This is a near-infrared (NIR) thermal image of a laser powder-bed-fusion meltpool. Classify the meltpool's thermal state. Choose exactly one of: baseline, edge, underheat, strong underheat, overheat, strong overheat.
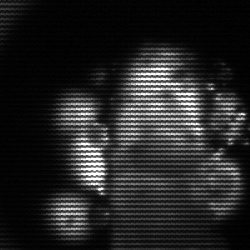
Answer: baseline